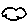
Label: cloud